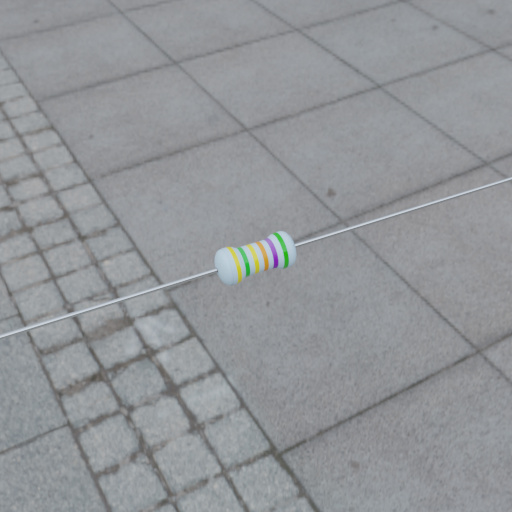
Resistor colour bands (in order): yellow, green, yellow, orange, violet, green